Question: In my e4 application, I am using the default ISaveHandler(which i have not defined explicitly anywhere) as shown in the image.
I just need to update the icon, title & text of this handler, rest works fine for me for single mPart save or multiple mPart save prompt.
I don't want to create my own save handler UI. Even if I could inherit the original one, that will work for me.
[
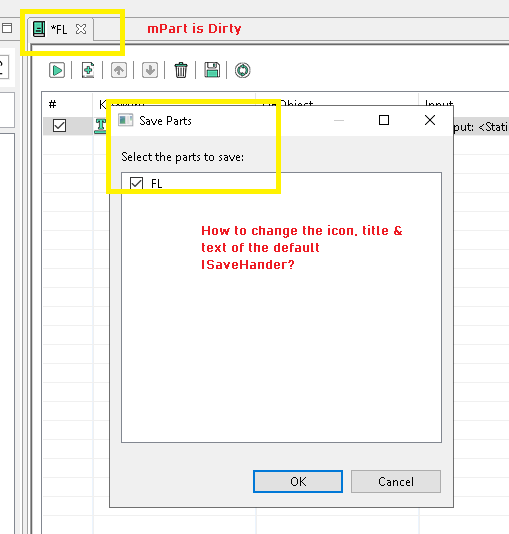
Answer: That dialog is an inner class of 'org.eclipse.e4.ui.workbench.renderers.swt.WBWRenderer' so you can't get at it. I don't think you have any choice but to write your own ISaveHandler and the dialog.
You might be able to use org.eclipse.e4.ui.internal.workbench.PartServiceSaveHandler to do some of the work.
To use your save handler everywhere set it in the main window context. (see <URL>.